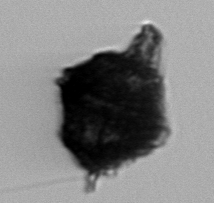
Label: Gonyaulax